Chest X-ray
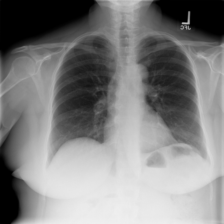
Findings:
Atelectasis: negative
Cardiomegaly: negative
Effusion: negative
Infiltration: negative
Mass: negative
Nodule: negative
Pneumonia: negative
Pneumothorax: negative
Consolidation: negative
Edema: negative
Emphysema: negative
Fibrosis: negative
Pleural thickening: negative
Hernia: negative